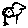
Label: bird